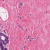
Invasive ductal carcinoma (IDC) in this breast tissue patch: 0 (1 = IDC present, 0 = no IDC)